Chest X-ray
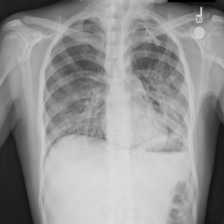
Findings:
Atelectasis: negative
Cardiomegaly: negative
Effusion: negative
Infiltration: positive
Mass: negative
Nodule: negative
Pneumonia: negative
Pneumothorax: negative
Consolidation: negative
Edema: negative
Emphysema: negative
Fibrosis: negative
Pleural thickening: negative
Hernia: negative